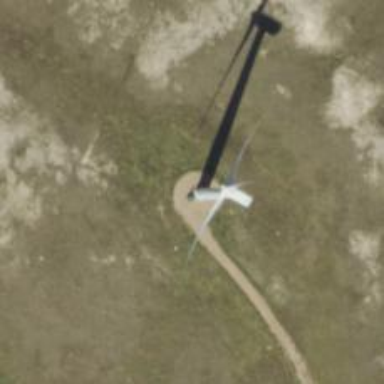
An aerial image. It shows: Wind generator using wind turbines of horizontal axis.